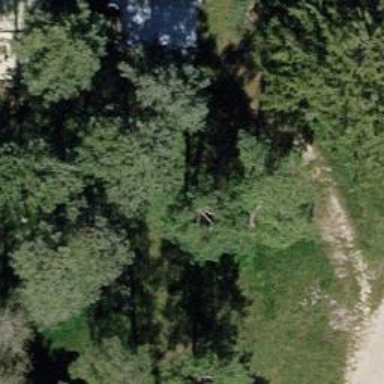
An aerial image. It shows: Mixed leaf type tree in natural setting.